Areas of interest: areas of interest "Ningzhuang Park"
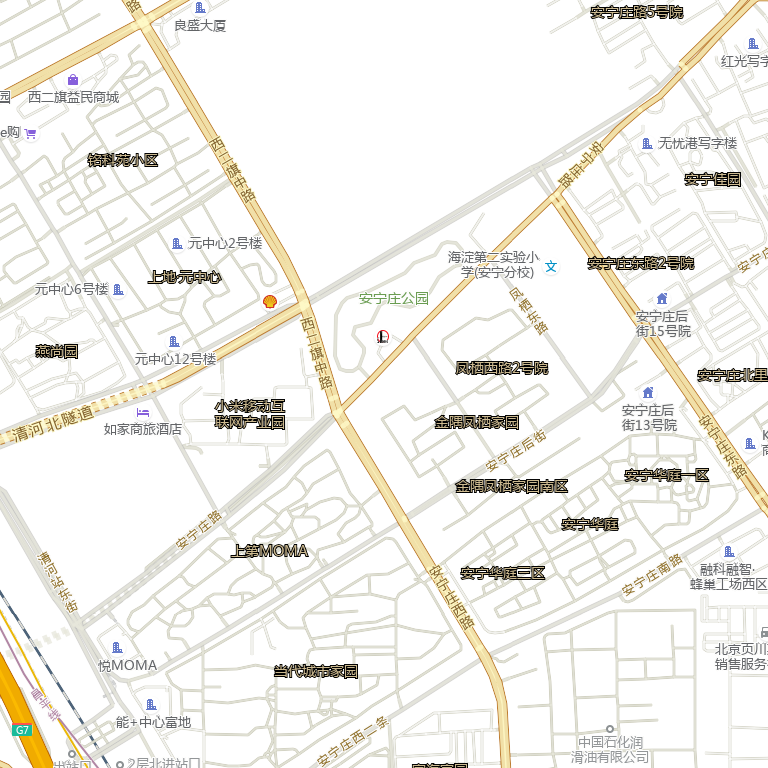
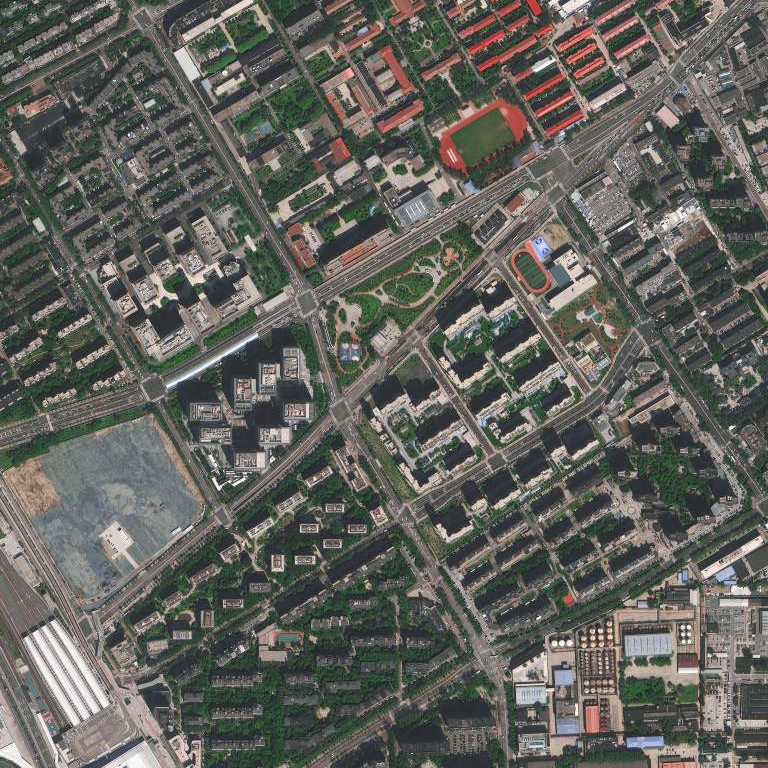